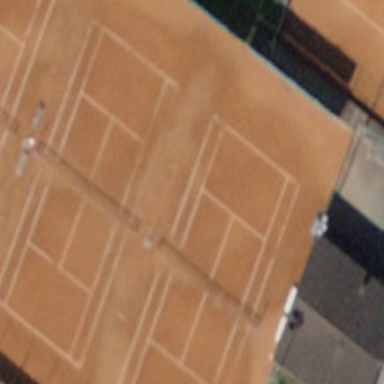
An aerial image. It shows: Tennis court in leisure pitch.